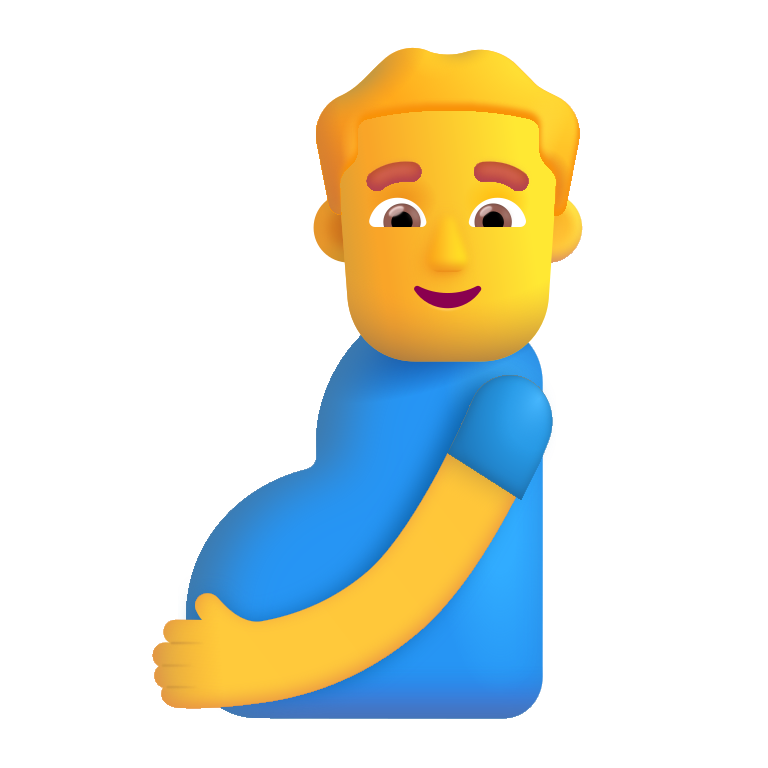
pregnant man color default